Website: apple
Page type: payment
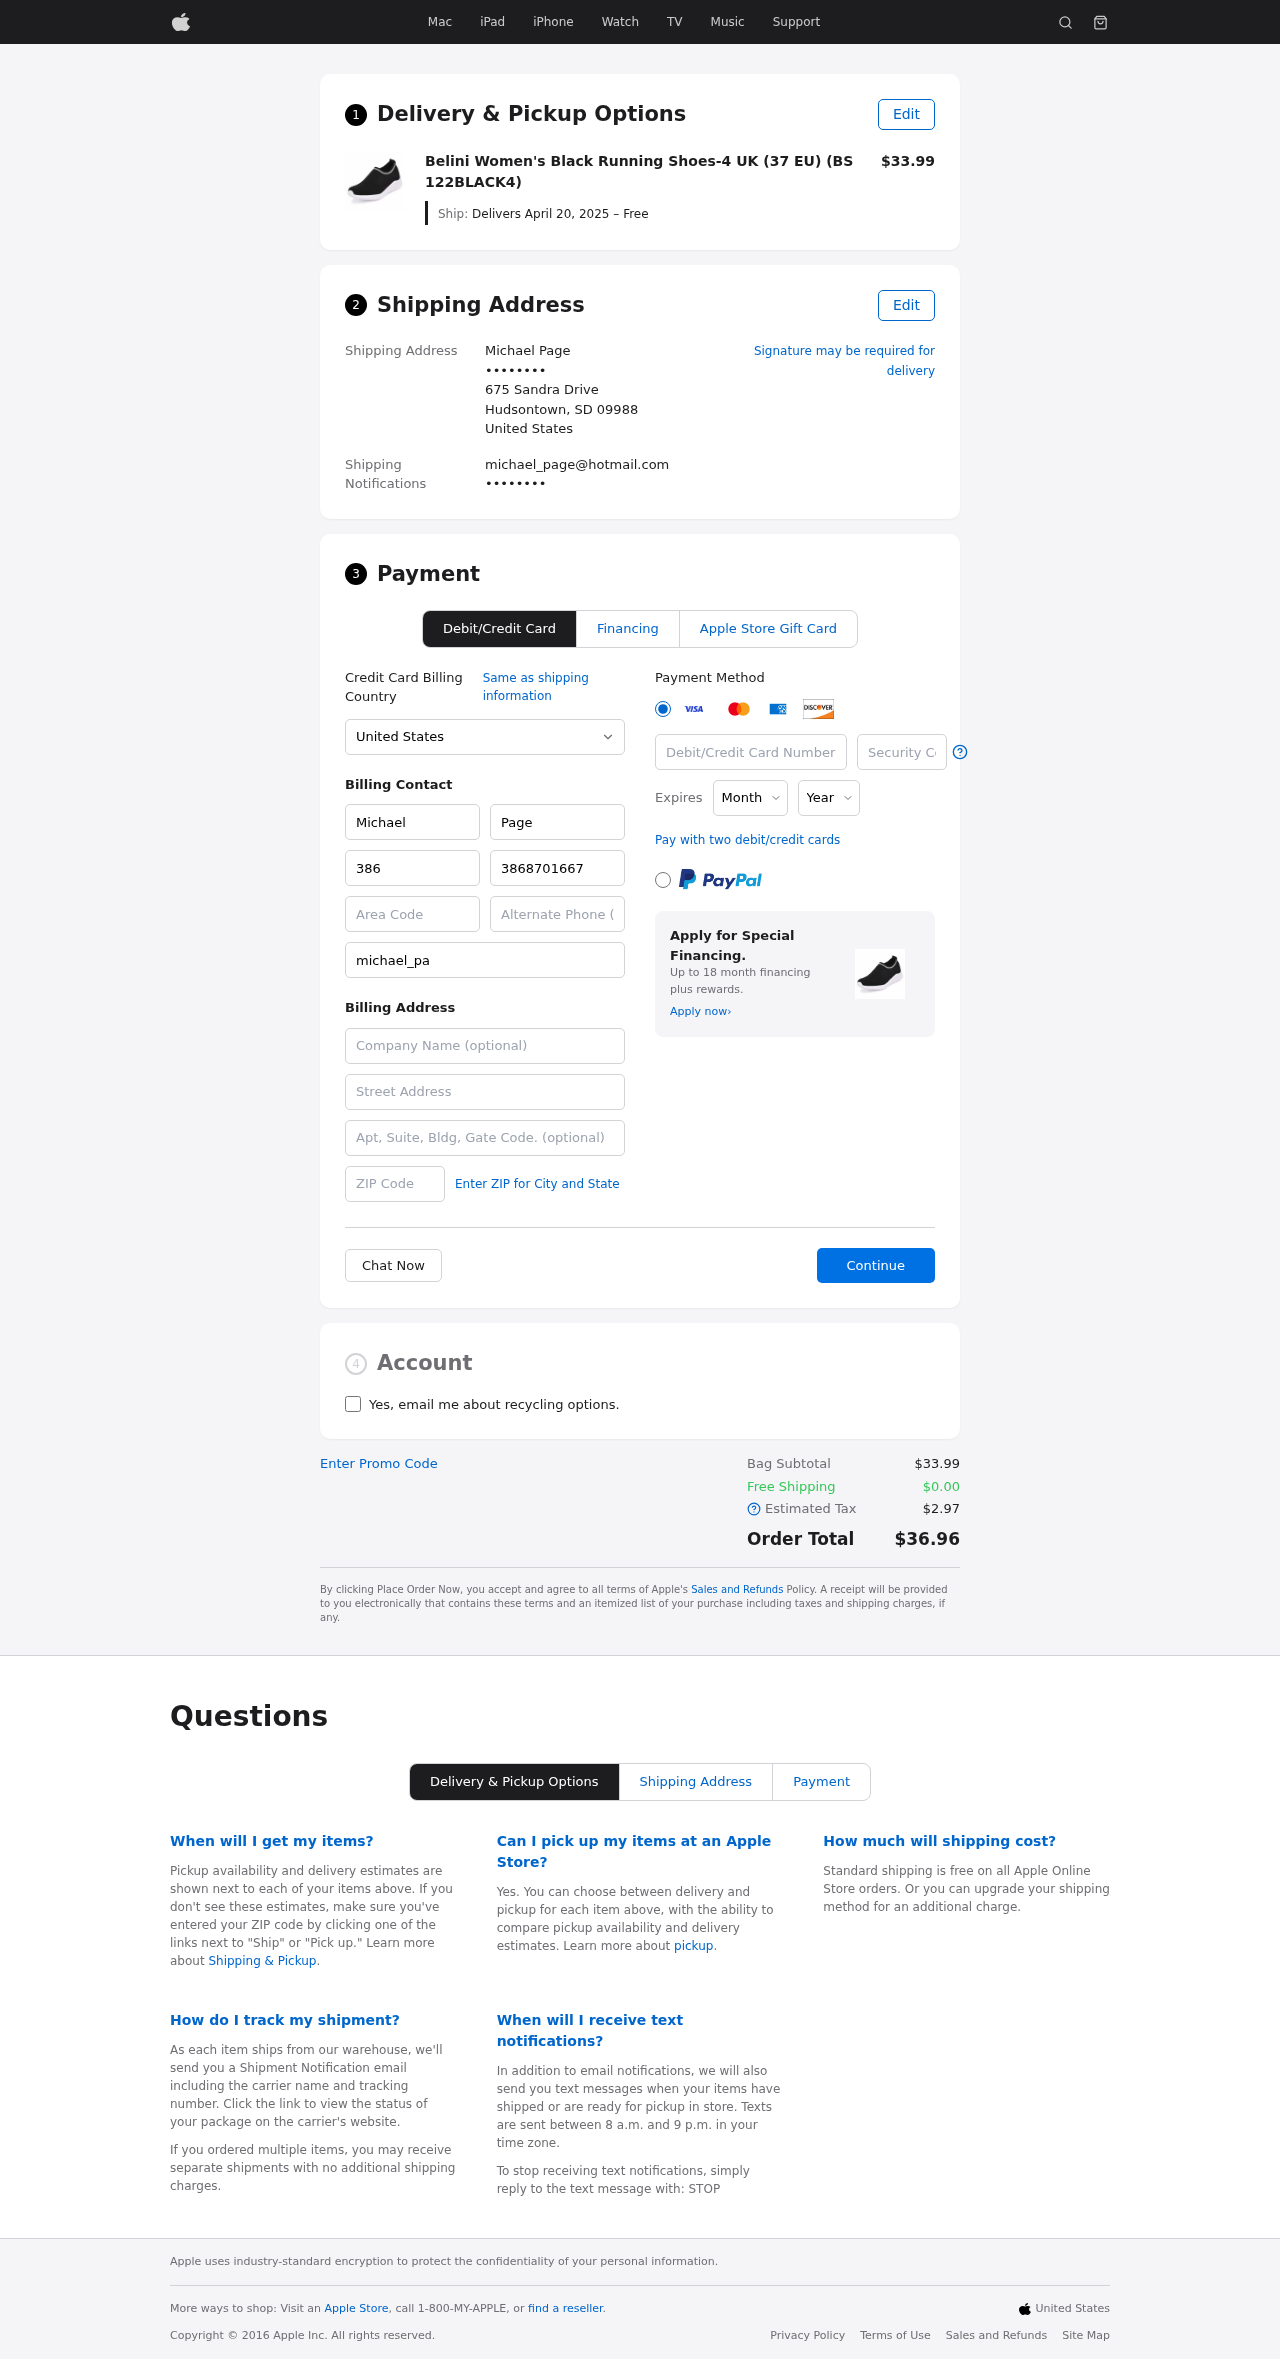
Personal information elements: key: PII_CARD_CVV
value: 701
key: PII_CARD_EXPIRY_MONTH
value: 05
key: PII_CARD_EXPIRY_YEAR
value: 28
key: PII_CARD_NUMBER
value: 4615 9188 5522 2578
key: PII_CITY_STATE_ZIP
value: Hudsontown, SD 09988
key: PII_COMPANY
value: Lopez-Sandoval
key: PII_COUNTRY
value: United States
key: PII_EMAIL
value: michael_page@hotmail.com
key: PII_EMAIL2
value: michael_page@hotmail.com
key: PII_FIRSTNAME
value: Michael
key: PII_FULLNAME
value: Michael Page
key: PII_LASTNAME
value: Page
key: PII_PHONE3
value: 3868701667
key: PII_PHONE_AREA
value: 386
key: PII_POSTCODE2
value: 75505
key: PII_SECURITY_CODE
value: ZV67
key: PII_STREET
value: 675 Sandra Drive
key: PII_STREET2
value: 9506 Elaine Manors Apt. 492
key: PII_PHONE
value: ••••••••
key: PII_PHONE2
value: ••••••••
Product elements: key: PRODUCT1_NAME
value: Belini Women's Black Running Shoes-4 UK (37 EU) (BS 122BLACK4)
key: PRODUCT1_PRICE
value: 33.99
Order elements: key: ORDER_DELIVERY_DATE
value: Delivers April 20, 2025 – Free
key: ORDER_SUBTOTAL
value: $33.99
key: ORDER_SHIPPING_COST
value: $0.00
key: ORDER_TAX
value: $2.97
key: ORDER_TOTAL
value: $36.96